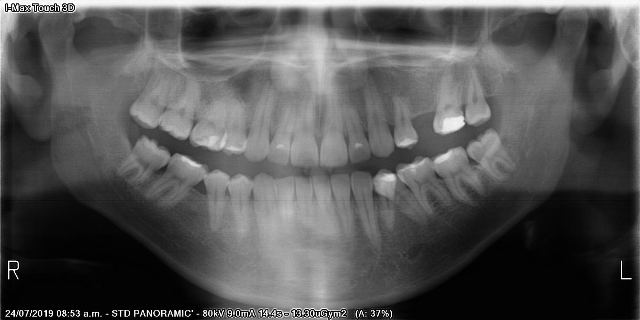
adult